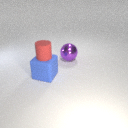
large purple metal sphere behind large blue rubber cube